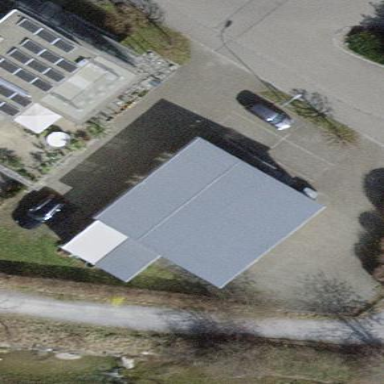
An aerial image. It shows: Group of garages.